Question: # Detailed
Imagine that we have tables which looks like that:

As you see, 'questions' is connected with 4 tables via Foreign key.
Using <URL> for clientside.
# Question
What I want to do is following: when user searches for something, clientside sends keywords via ajax into serverside. The piece of code which handles search on official website (<URL> looks like that:
'''
$sWhere = "";
if ( isset($_GET['sSearch']) && $_GET['sSearch'] != "" )
{
$sWhere = "WHERE (";
for ( $i=0 ; $i<count($aColumns) ; $i++ )
{
$sWhere .= "'".$aColumns[$i]."' LIKE '%".mysql_real_escape_string( $_GET['sSearch'] )."%' OR ";
}
$sWhere = substr_replace( $sWhere, "", -3 );
$sWhere .= ')';
}
'''
I want to modify this part to handle multiple table processing.
For ex: If user entered some section's name (name located in 'sections' table, 'section' column), how can I find questions (from 'questions' table) related with this section? Is that possible with one and only query?
Any suggestions would be greatly appreciated :)
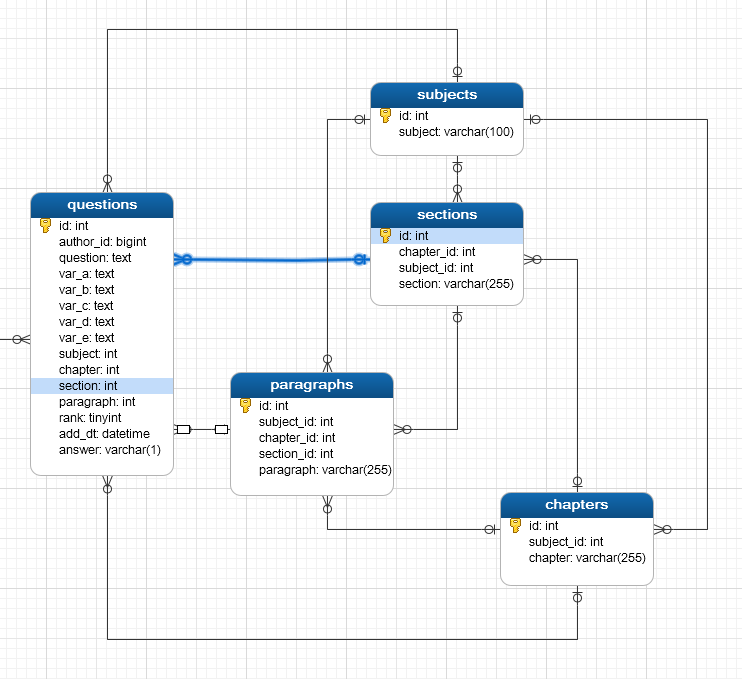
Answer: You should not use LIKE operator for this at all, especially if these tables can grow beyond a few hundred rows. LIKE with a wildcard in front (e.g. 'LIKE '%key'' or 'LIKE '%key%'') cannot use any indexes to optimize the searches, which means these queries may become quite slow with only thousands of rows.
Ideally, you should build a denormalized structure that contains any text-searchable information in a single row and then throw it into a full-text search and use that for queries instead. It could be 'FULLTEXT' key that MySQL natively supports in MyISAM tables, or an external full-text search engine such as Sphinx (http://www.sphinxsearch.com/) for example.
One you denormalize this into a single structure, you will be able to do all your queries very easily.
This does not mean you should get rid of your base structures, but rather in order to build an efficient solution for such searches, you will have to introduce some data duplication.